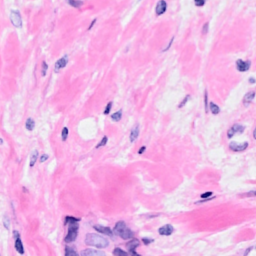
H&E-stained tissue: Breast